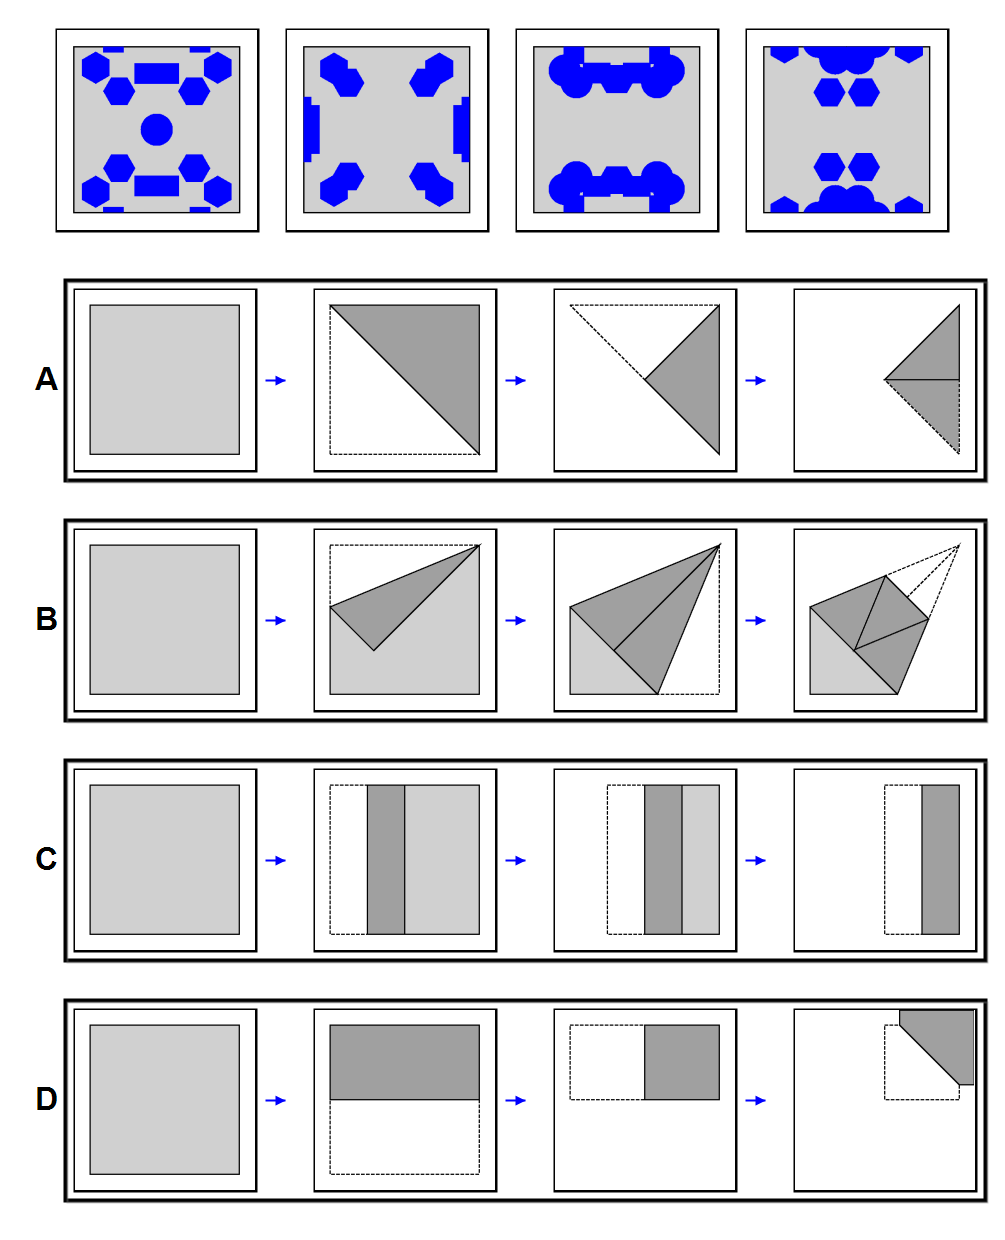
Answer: D